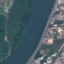
Land use / land cover class: River